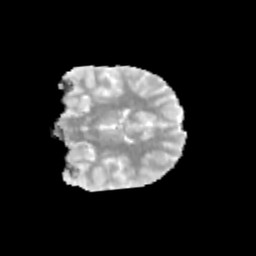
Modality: MD
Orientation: coronal
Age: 10
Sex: male
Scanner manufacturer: siemens
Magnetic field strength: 3 T
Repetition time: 3.8 s
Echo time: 0.07 s